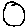
Label: circle